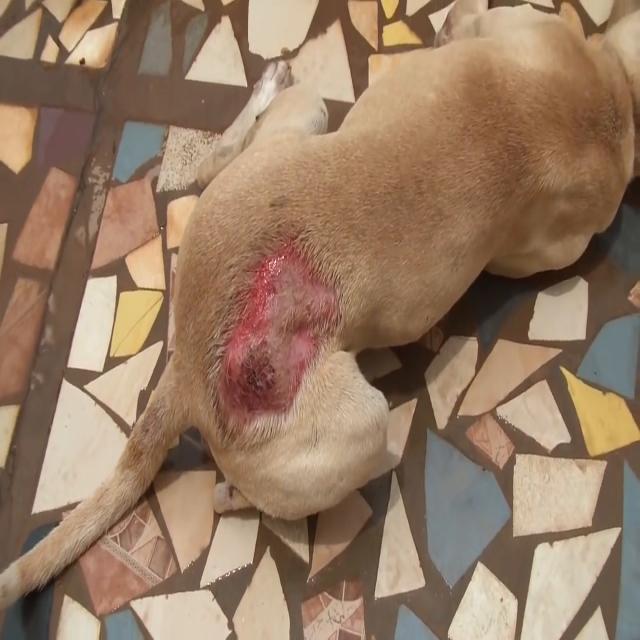
Canine dermatitis — inflammation of the skin presenting with erythema, pruritus, papules, and excoriation. May be allergic, contact, or atopic in origin.